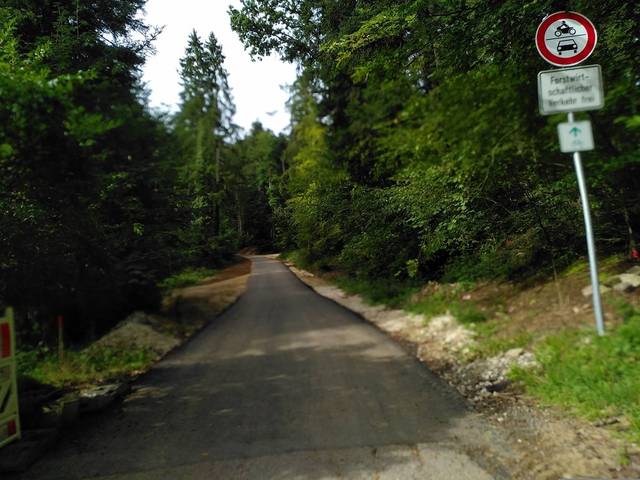
Region: Germany
Coordinates: 48.814, 9.796